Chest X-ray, PA view. Patient: 57 years old, sex F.
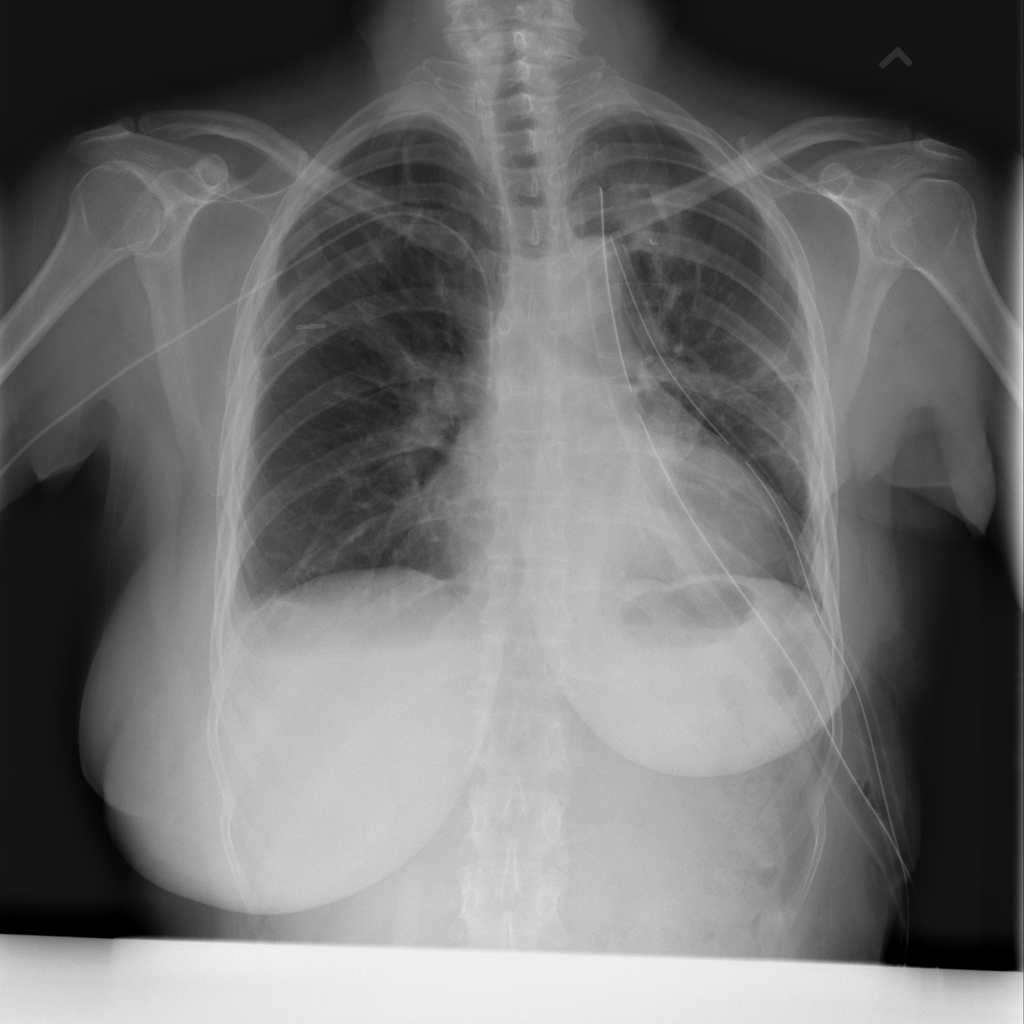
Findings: Atelectasis